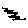
Label: zigzag